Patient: sex M, age 57
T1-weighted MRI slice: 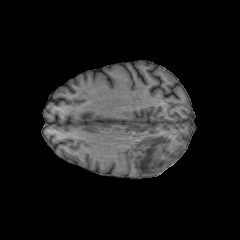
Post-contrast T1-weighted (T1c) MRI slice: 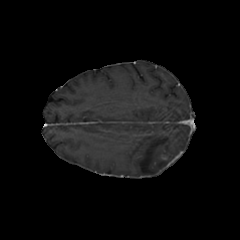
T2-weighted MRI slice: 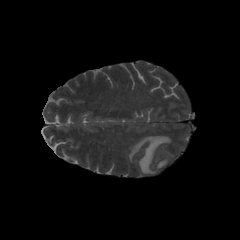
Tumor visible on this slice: yes
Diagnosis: Glioblastoma, IDH-wildtype
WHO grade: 4